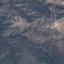
Land use / land cover: HerbaceousVegetation